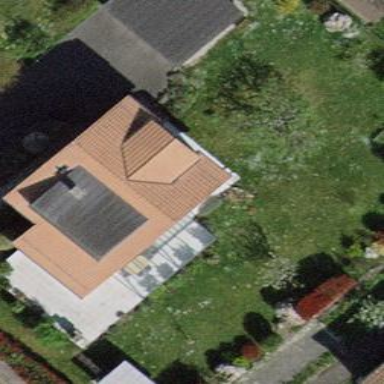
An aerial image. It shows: Garden enclosed by fence.